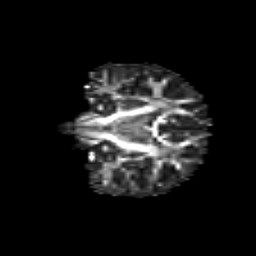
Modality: FA
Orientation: coronal
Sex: male
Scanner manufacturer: siemens
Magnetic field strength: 3 T
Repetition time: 5 s
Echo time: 0.071 s